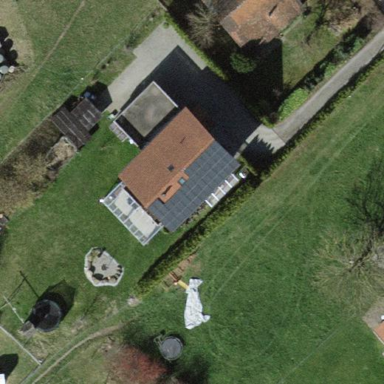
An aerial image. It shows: Simple house.